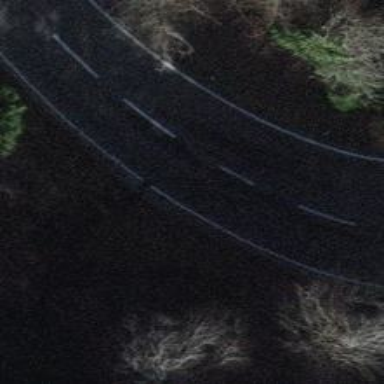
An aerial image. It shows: Asphalt road classified as tertiary.